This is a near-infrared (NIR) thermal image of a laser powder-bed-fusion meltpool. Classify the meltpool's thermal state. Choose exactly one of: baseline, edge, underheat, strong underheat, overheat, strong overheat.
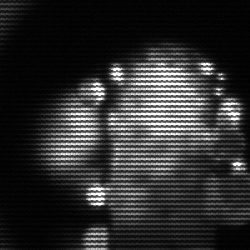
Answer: strong underheat